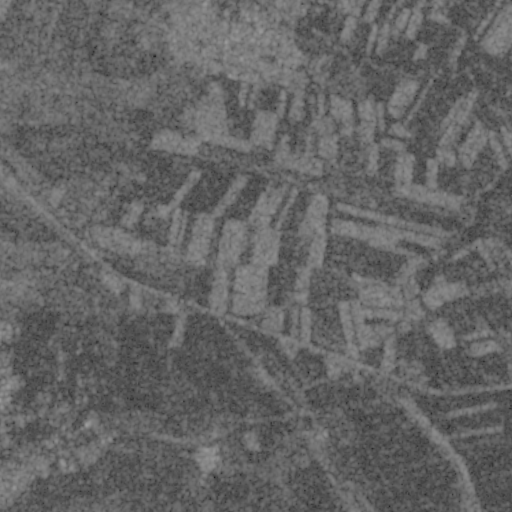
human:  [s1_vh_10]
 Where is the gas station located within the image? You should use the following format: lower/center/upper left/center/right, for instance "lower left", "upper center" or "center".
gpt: The gas station is located in the lower left of the image.
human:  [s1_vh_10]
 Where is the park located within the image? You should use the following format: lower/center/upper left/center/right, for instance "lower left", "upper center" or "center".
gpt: The park is located in the upper center of the image.
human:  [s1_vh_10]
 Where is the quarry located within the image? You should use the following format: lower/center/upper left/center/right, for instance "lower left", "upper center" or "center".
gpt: The quarry is located in the lower center of the image.
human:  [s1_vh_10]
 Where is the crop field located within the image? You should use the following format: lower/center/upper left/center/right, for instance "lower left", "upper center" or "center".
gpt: There is no crop field in the image.

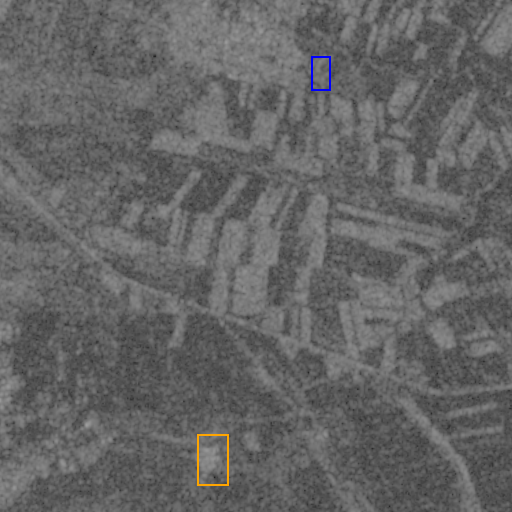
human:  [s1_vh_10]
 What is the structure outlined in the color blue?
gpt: The structure outlined in blue is a park.
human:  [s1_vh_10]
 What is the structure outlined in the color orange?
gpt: The structure outlined in orange is a quarry.
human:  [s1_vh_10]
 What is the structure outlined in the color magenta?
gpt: There is no magenta outline.